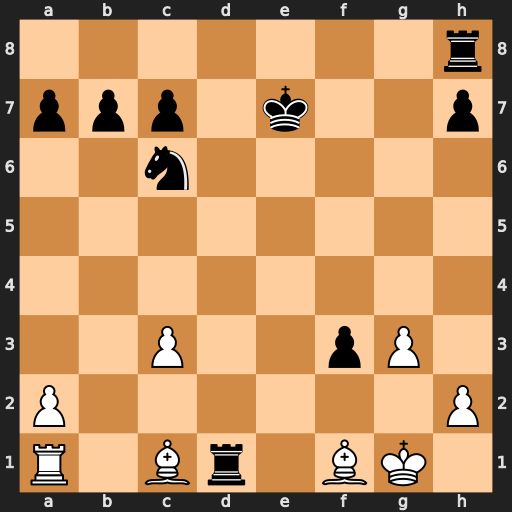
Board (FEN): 7r/ppp1k2p/2n5/8/8/2P2pP1/P6P/R1Br1BK1
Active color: w
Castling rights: -
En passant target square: -
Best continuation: Bg5+ Ke6 Rxd1